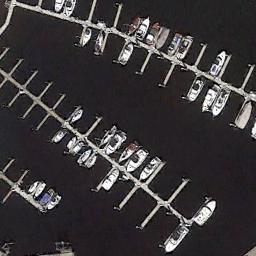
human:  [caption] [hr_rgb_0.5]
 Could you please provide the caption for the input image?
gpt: There are many yachts moored in the sea by the harbor .

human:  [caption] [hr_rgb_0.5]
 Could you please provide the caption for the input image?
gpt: There are many ships in the harbor .

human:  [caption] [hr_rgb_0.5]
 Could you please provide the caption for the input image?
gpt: There are few ships in the harbor .

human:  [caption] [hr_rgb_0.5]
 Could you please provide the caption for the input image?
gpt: There are some boats docked at the harbor .

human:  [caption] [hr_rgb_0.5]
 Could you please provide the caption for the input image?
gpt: The harbor has some neatly docked boats and the color of the waters is dark green .